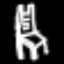
Label: chair